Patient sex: F
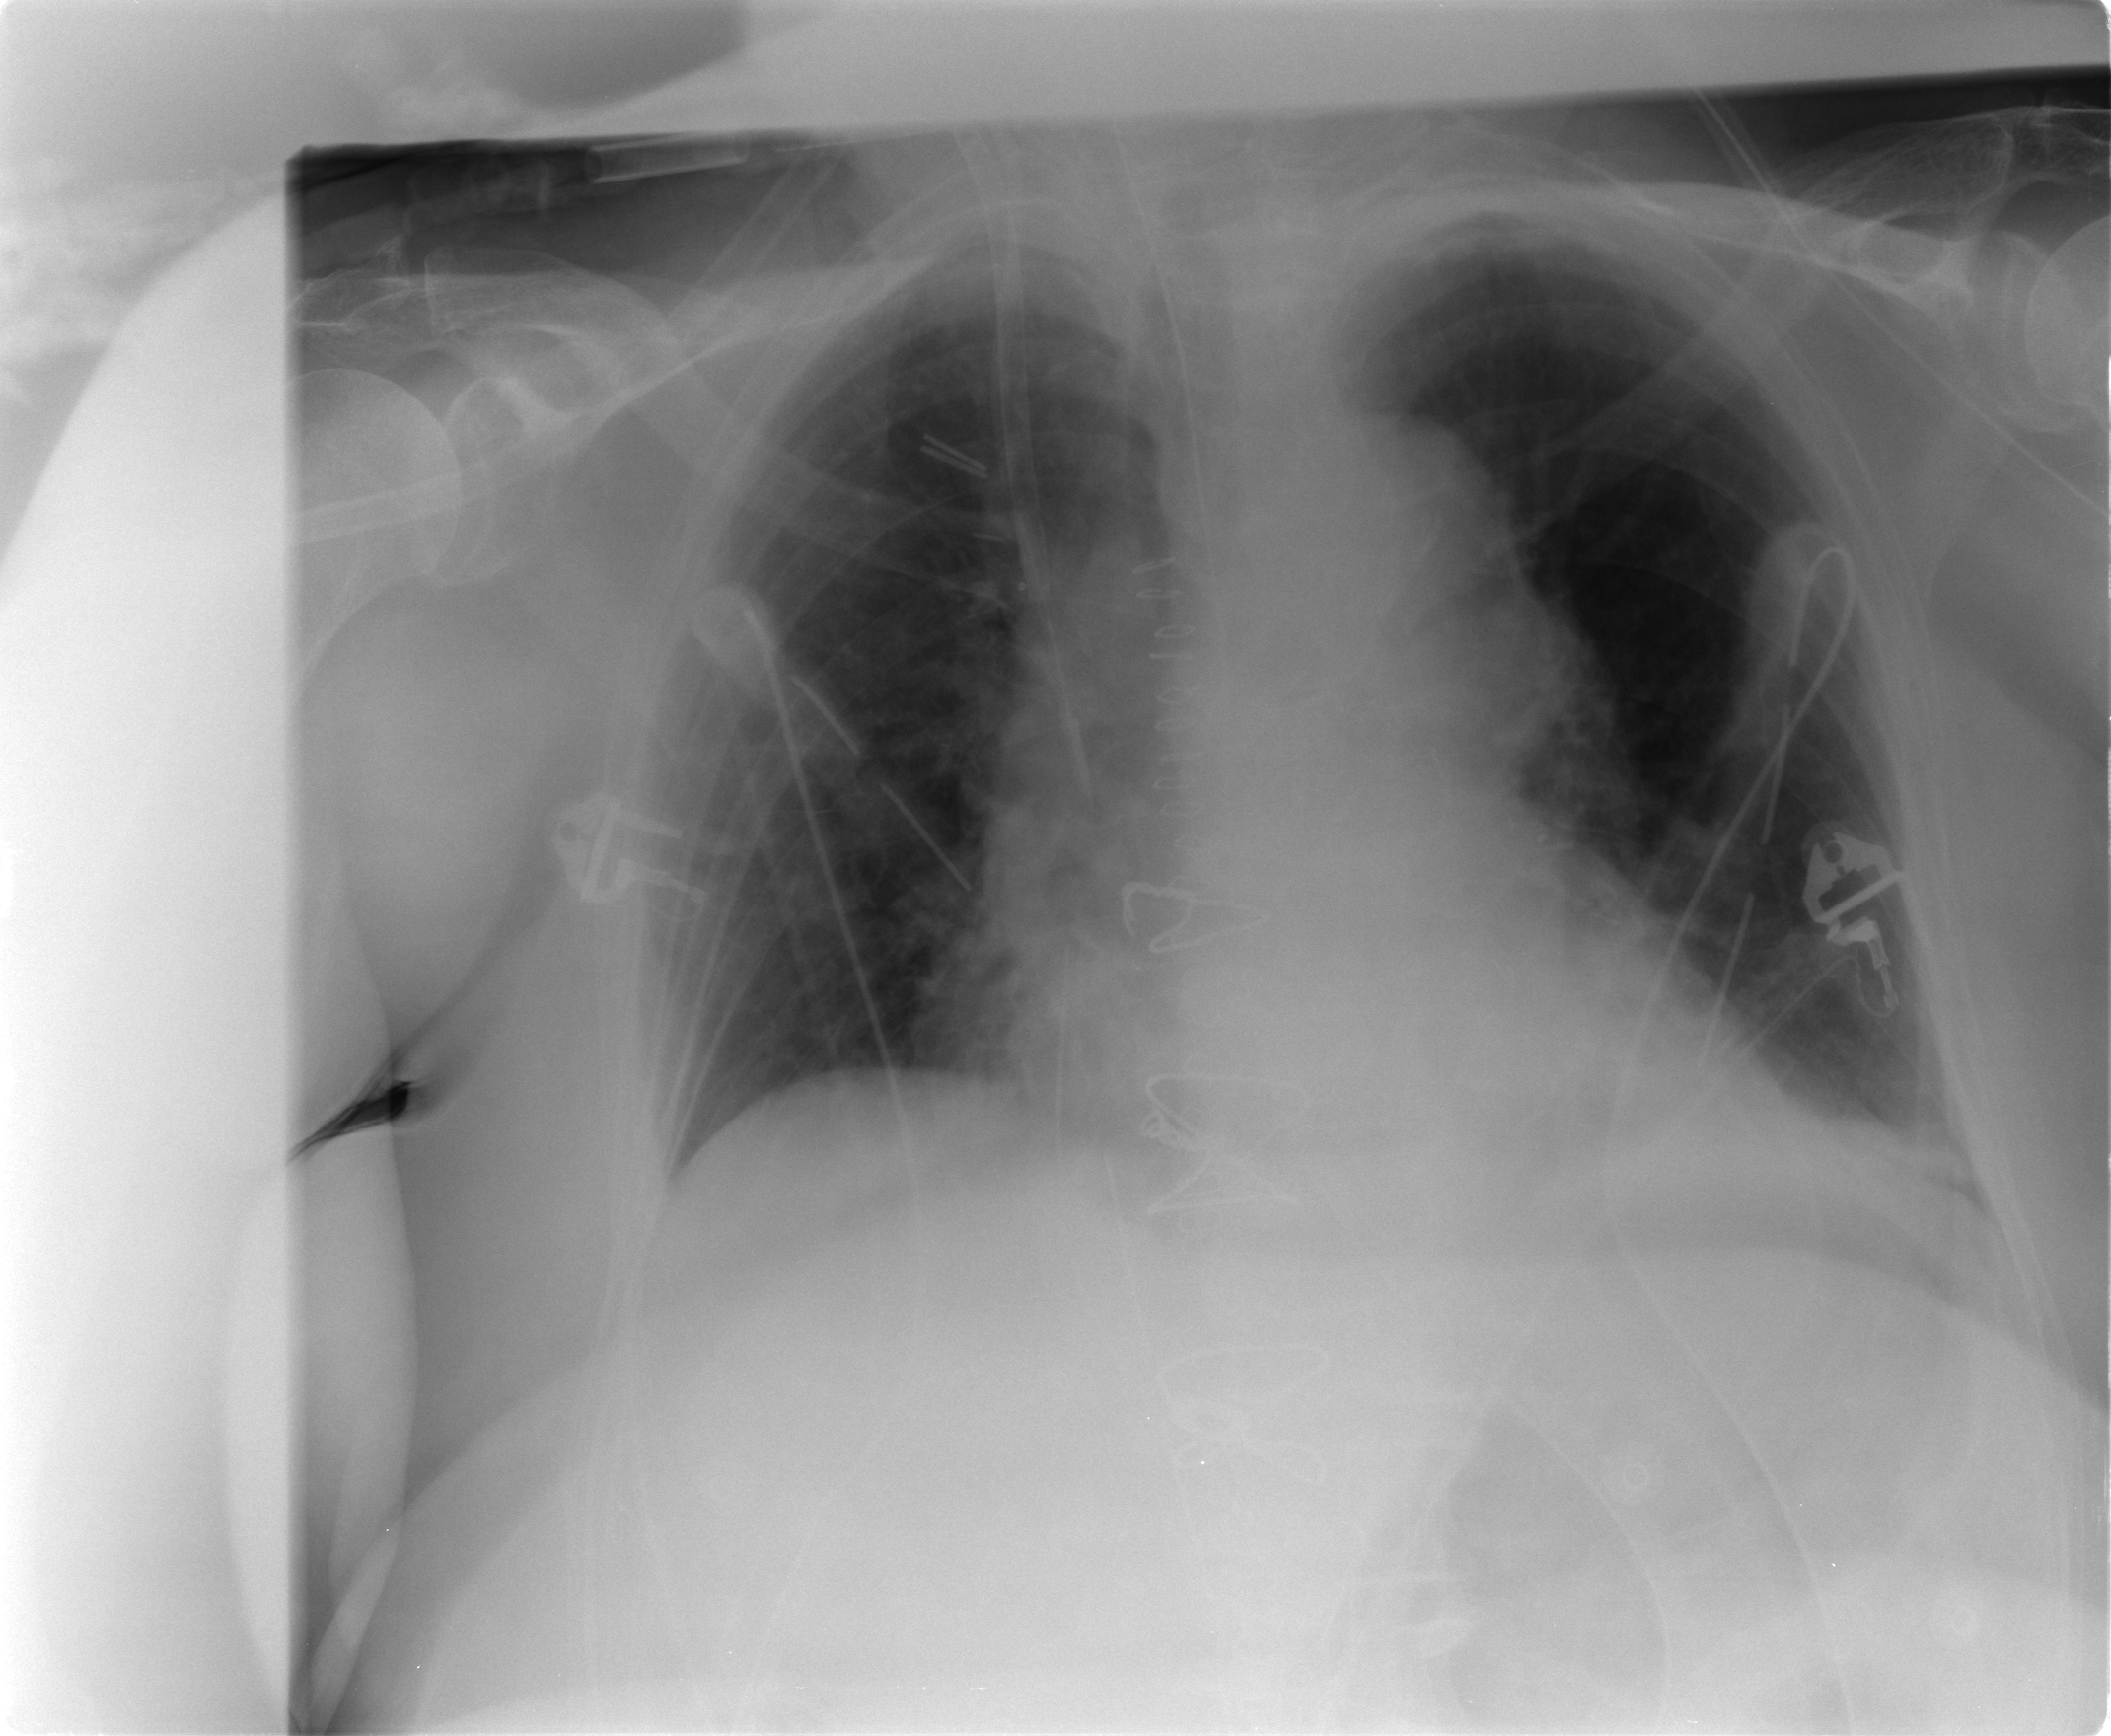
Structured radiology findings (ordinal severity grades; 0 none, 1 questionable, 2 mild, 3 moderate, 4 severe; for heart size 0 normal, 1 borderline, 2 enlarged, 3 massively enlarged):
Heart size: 0
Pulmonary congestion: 2
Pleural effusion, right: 1
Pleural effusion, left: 1
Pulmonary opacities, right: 0
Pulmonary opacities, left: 0
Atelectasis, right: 0
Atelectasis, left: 2